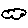
Label: cloud